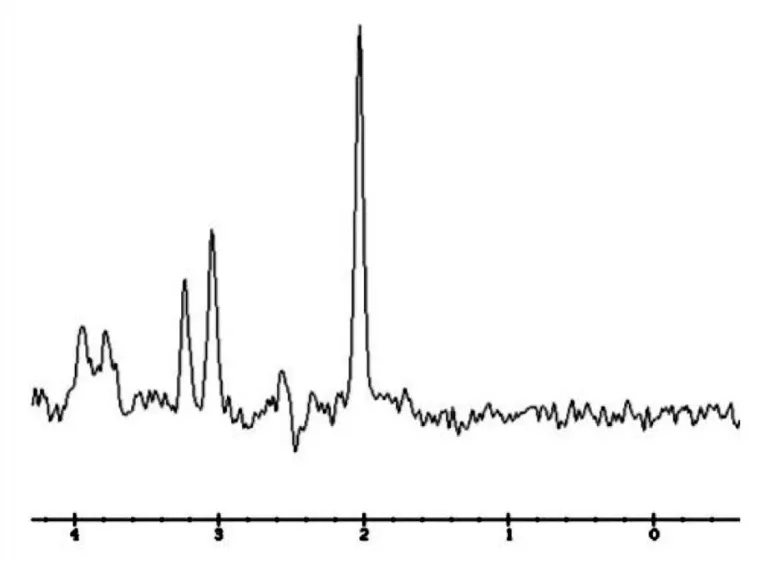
MR-spectroscopy. The main resonance peaks correspond to N-acetylaspartate
(NAA, 2.0 ppm), glutamine glutamate (Glx, 2.1-2.5 ppm), creatine
phosphocreatine (Cr, 3.02 ppm), choline-containing compounds (Cho, 3.2
ppm), and myo-inositol (Ins, 3.55 ppm). The initial spectrum showed no
increase in the glutamate glutamine region and a decrease in the
myo-inositol and choline resonances.
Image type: electrography (ekg)